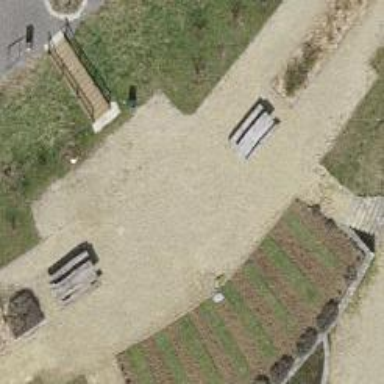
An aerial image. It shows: Picnic table located in leisure land area.